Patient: sex M, age 65
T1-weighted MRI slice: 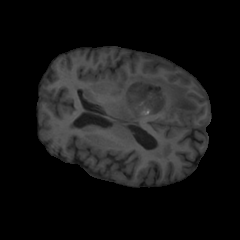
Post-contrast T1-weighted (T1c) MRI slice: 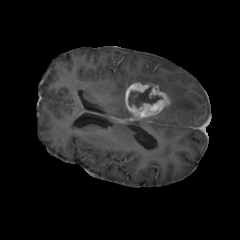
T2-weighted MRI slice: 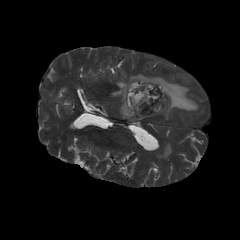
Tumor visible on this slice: yes
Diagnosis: Glioblastoma, IDH-wildtype
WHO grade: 4